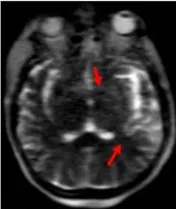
(A-H) Case 4: 68-year-old, COVID-positive female. (A,B) Hyperfine 0.064-T portable MRI obtained 26 days after admission at the patient's bedside showing focal T2 and FLAIR hyperintensities (red arrows).
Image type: radiology (mri)